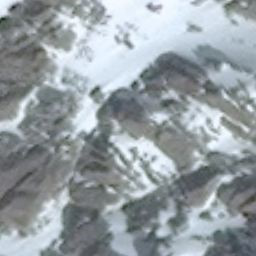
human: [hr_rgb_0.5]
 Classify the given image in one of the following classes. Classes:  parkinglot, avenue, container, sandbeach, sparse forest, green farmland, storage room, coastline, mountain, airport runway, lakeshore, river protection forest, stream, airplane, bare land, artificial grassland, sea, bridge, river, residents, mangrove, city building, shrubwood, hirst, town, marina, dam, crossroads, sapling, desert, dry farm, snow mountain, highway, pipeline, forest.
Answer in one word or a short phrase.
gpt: snow mountain